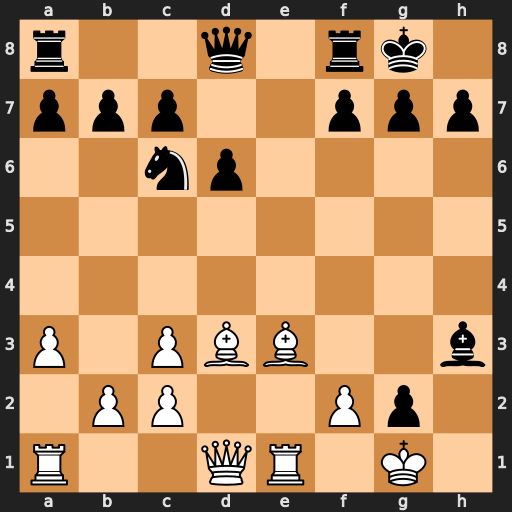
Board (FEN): r2q1rk1/ppp2ppp/2np4/8/8/P1PBB2b/1PP2Pp1/R2QR1K1
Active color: w
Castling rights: -
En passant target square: -
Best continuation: Qh5 g6 Qxh3